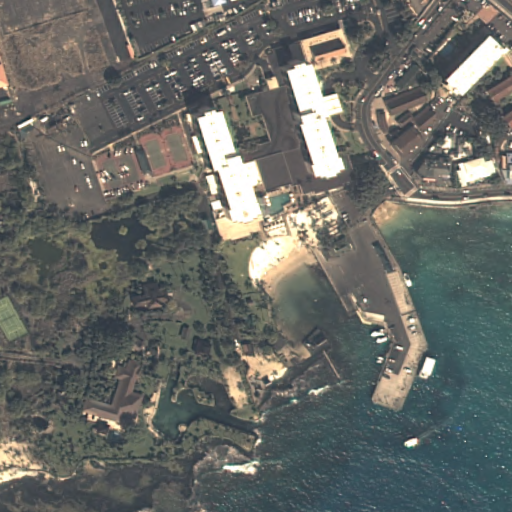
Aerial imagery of beach in Hawaii named Kamakahonu Beach containing only unknown